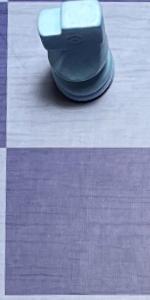
Label: Empty